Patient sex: M
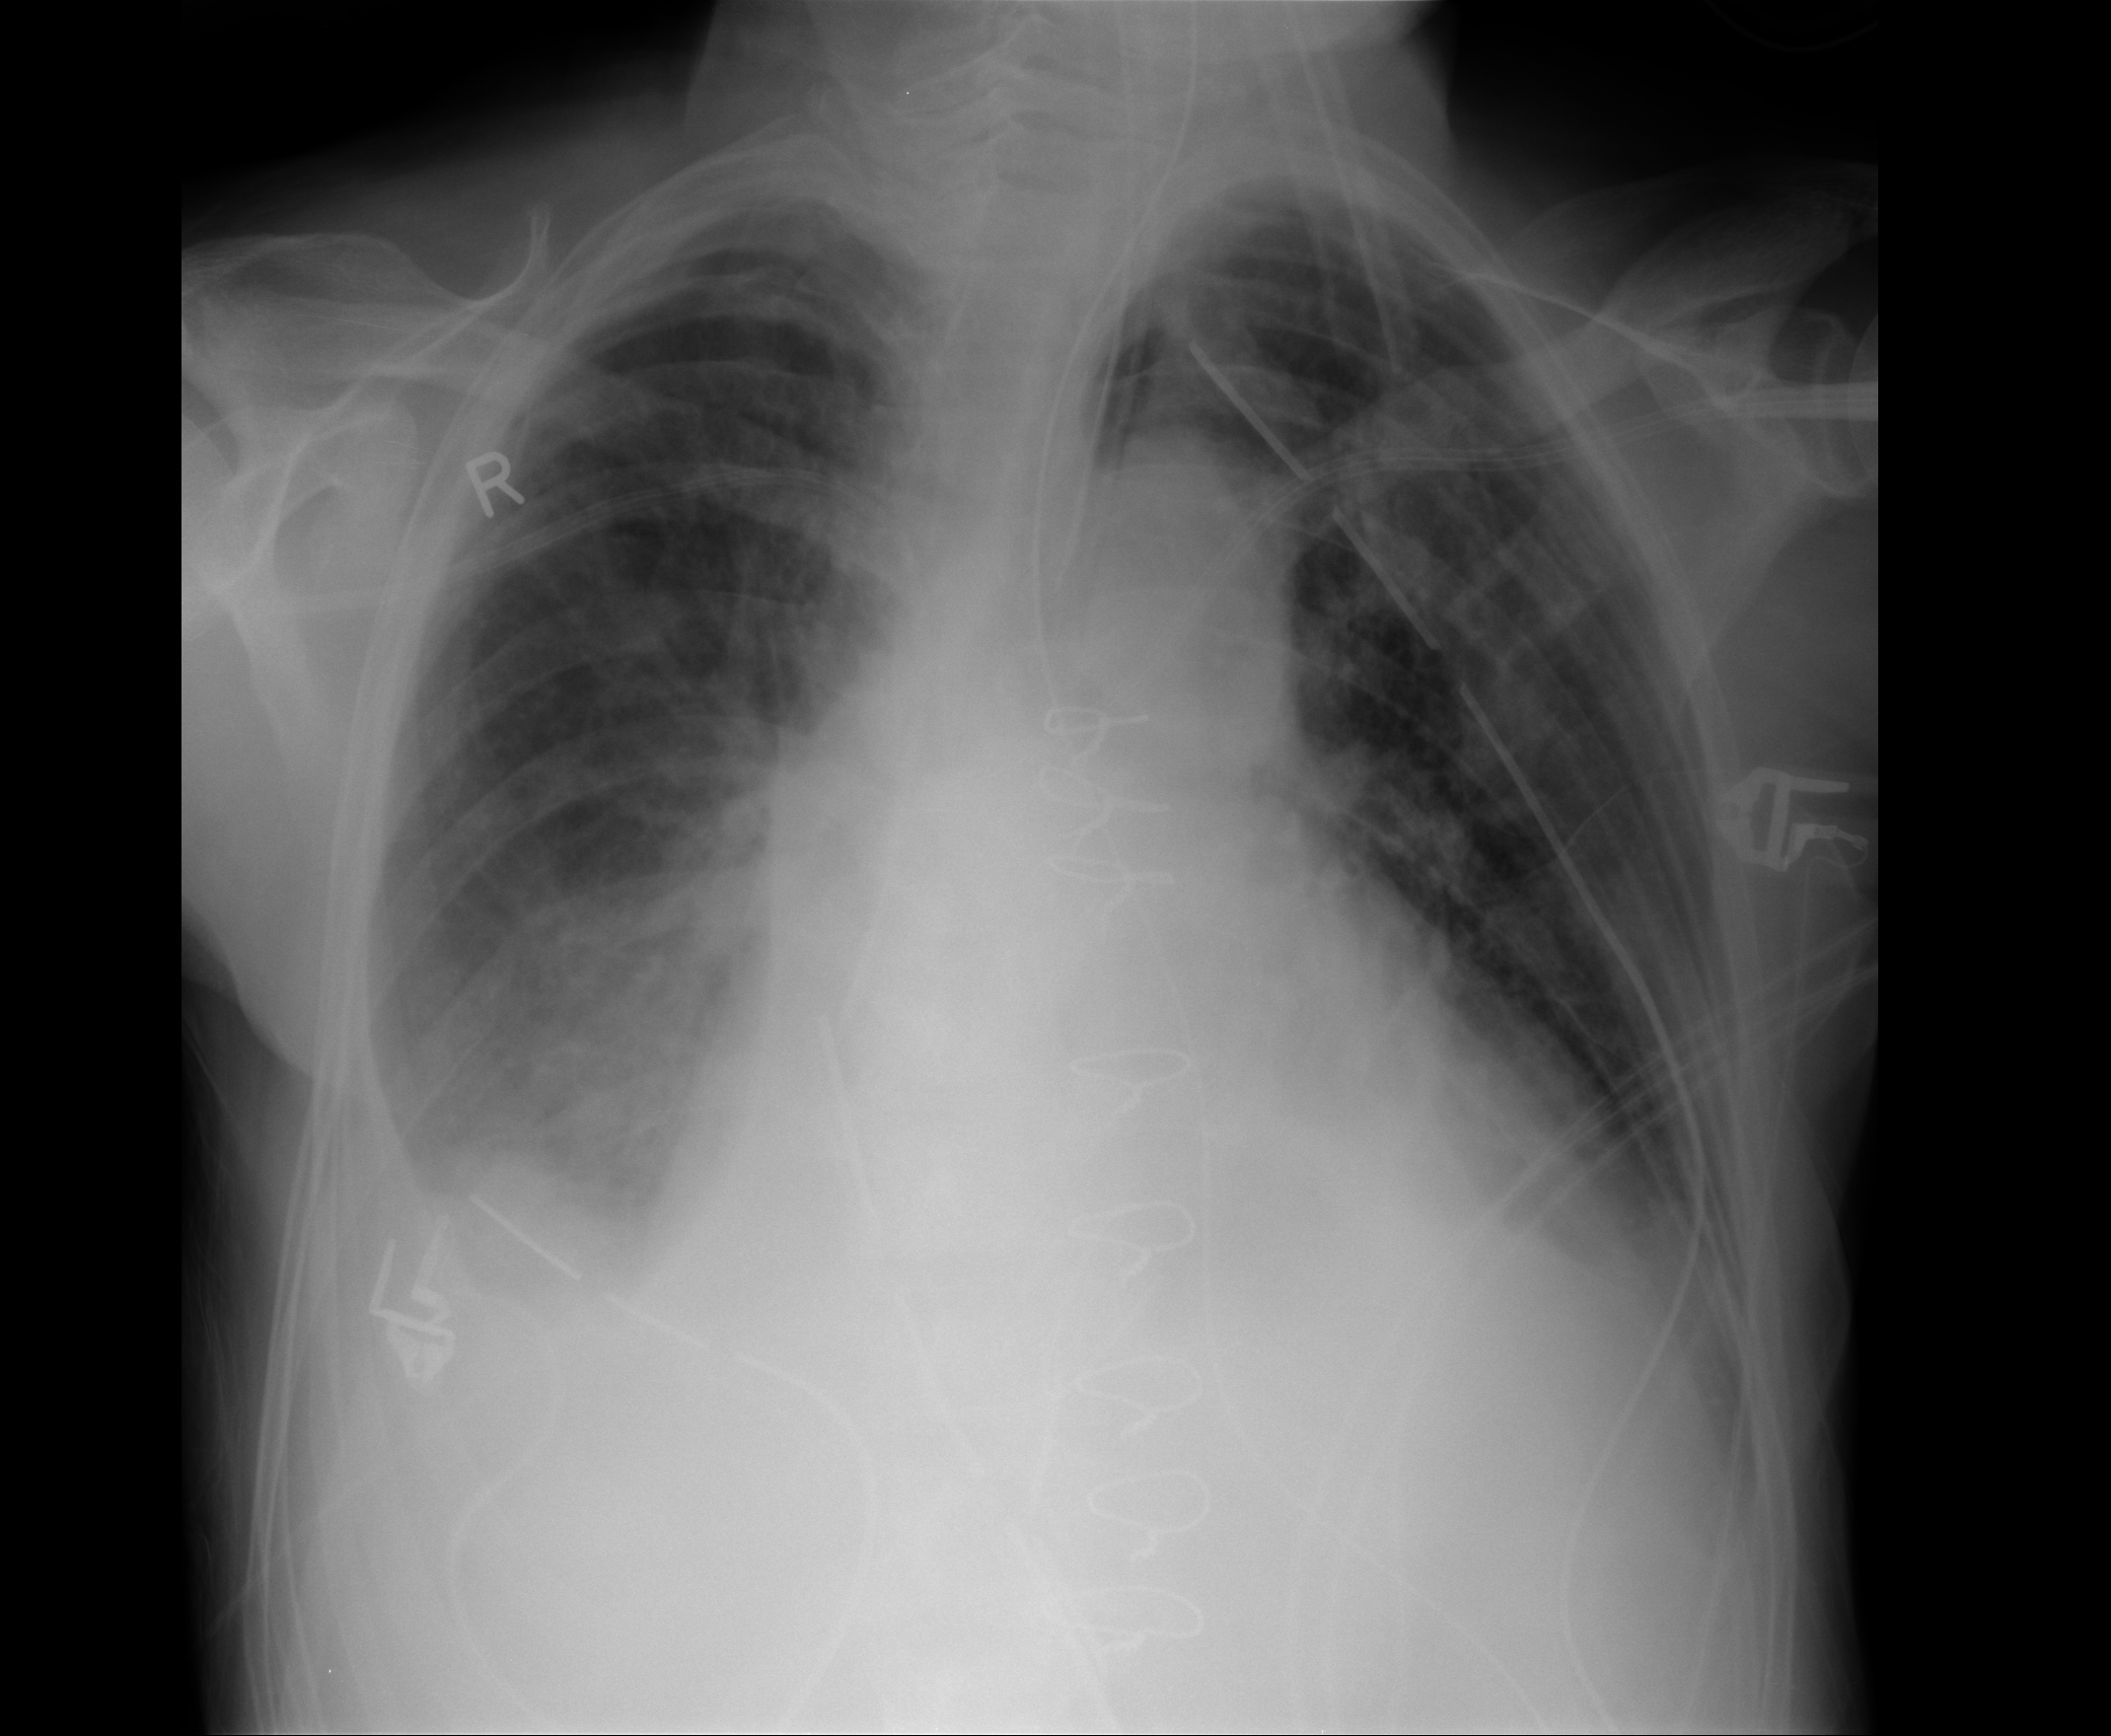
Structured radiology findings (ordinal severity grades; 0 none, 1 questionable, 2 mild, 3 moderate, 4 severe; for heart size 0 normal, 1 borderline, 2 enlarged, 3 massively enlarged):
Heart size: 3
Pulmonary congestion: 3
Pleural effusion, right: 2
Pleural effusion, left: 2
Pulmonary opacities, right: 1
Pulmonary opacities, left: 1
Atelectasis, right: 2
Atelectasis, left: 2